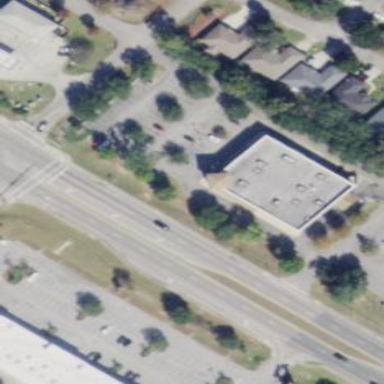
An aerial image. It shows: Pharmacy building providing healthcare services.